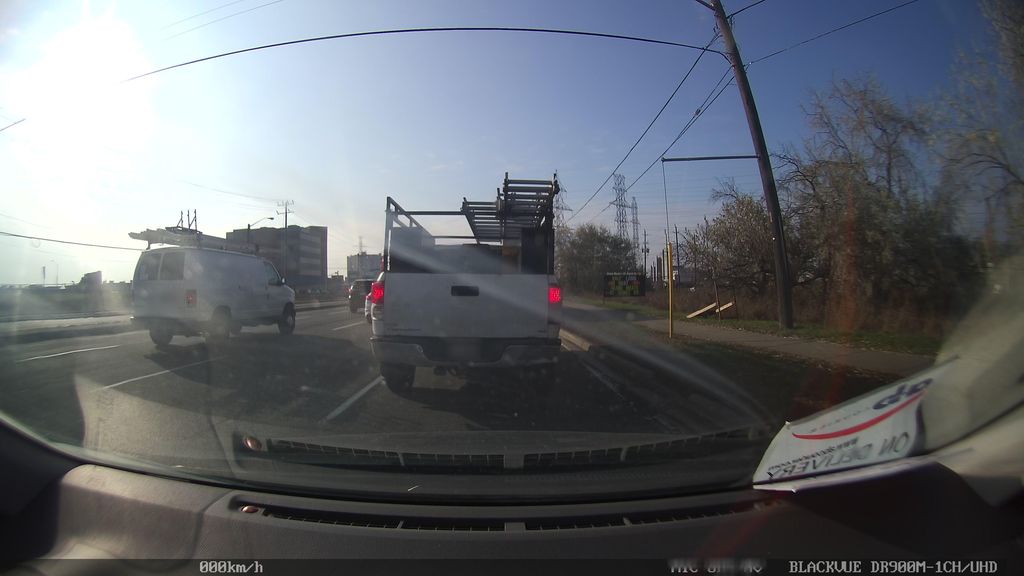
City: toronto